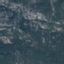
Label: HerbaceousVegetation